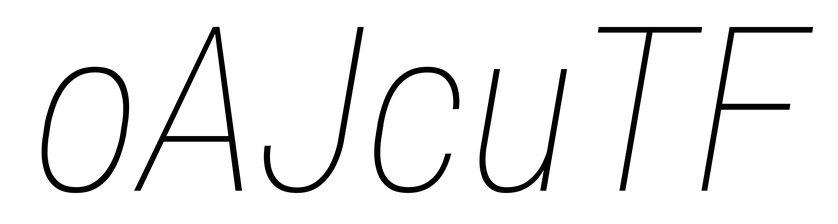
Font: Roboto-Italic_Condensed_Thin_Italic